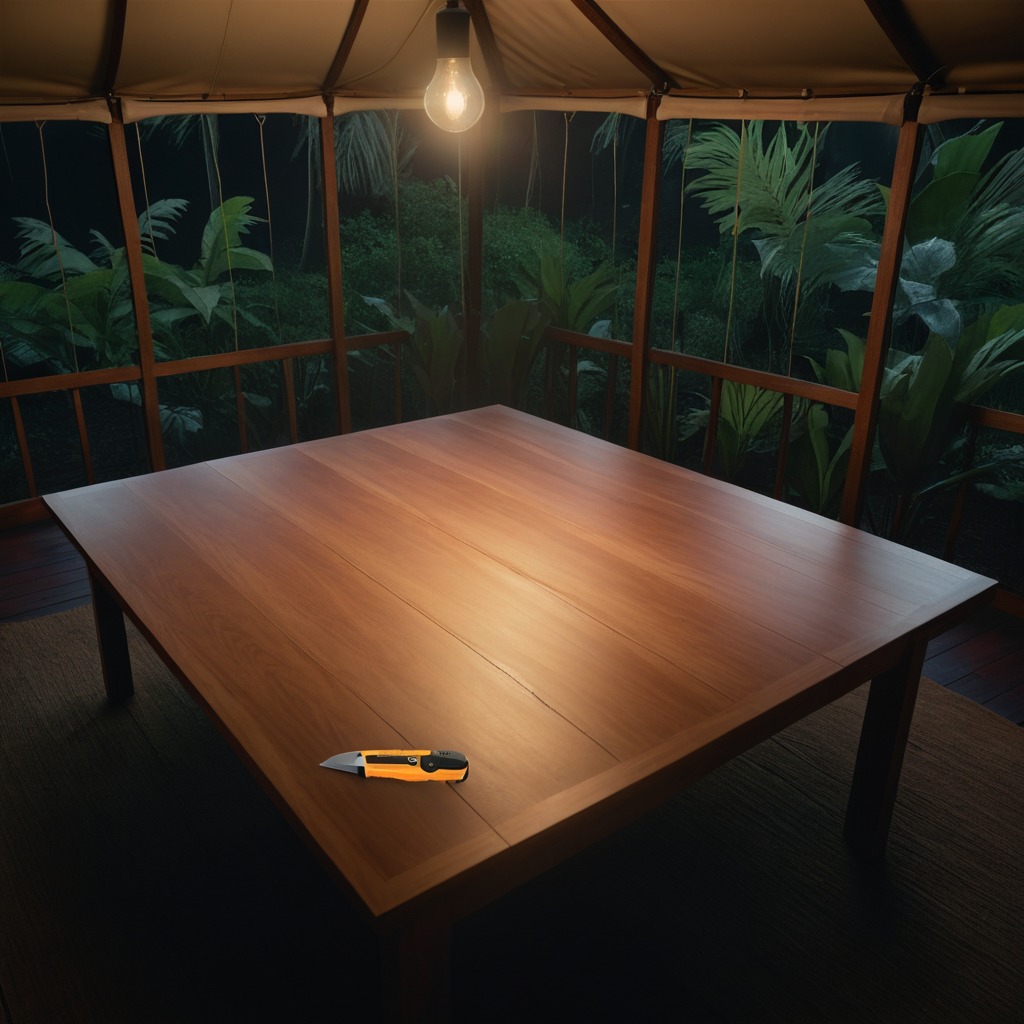
A utility knife is lying on a wooden table inside a jungle field workshop tent at night.